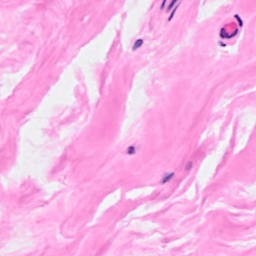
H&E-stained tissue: Breast